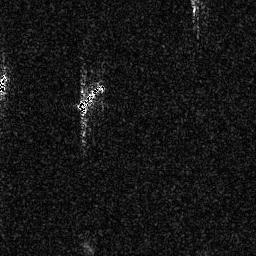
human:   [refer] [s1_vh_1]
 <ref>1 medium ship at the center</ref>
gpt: <box>[[28, 31, 41, 44, 0]]</box>